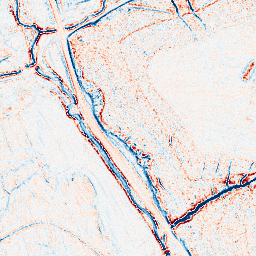
Category: edge_preserving
Decomposition family: anisotropic_diffusion
Decomposition parameters: iterations: 10
kappa: 100
gamma: 0.1
Upsampling method: sinc_blackman
Upsampling parameters: scale: 2
kernel_size: 16
Upsampling scale: 2